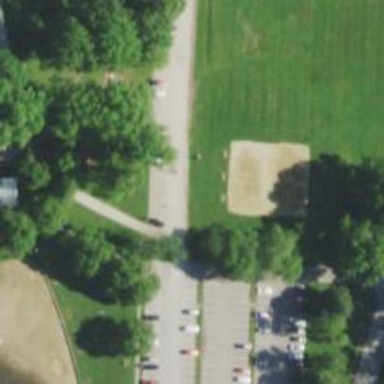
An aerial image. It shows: Volleyball court on pitch meant for leisure land.